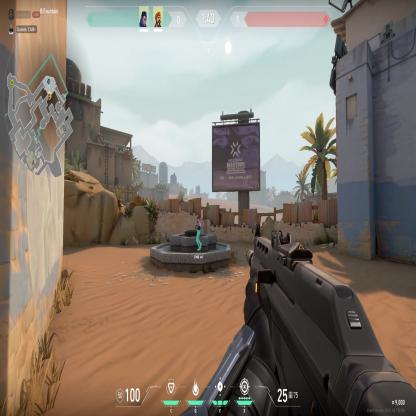
Label: teammate